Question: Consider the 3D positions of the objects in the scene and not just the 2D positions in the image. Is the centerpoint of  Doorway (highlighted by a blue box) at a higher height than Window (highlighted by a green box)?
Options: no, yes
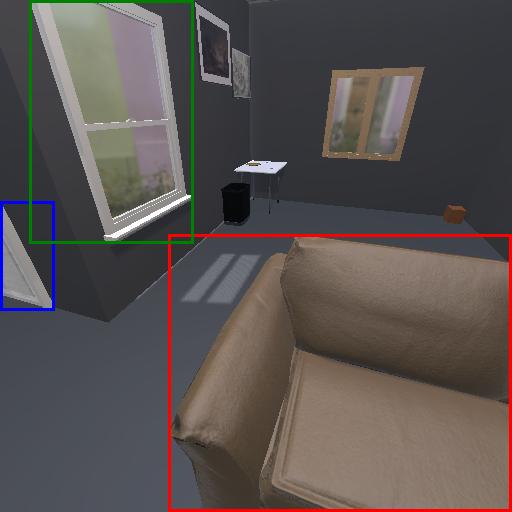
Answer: no